Field crop: tomato
Growth stage: 1
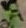
Species: solanum